Interaction volume radius: 5 \u00c5
Interaction volume height: 20 \u00c5
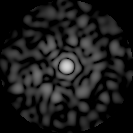
Disorder parameter: 0.8339